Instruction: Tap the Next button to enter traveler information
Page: cart
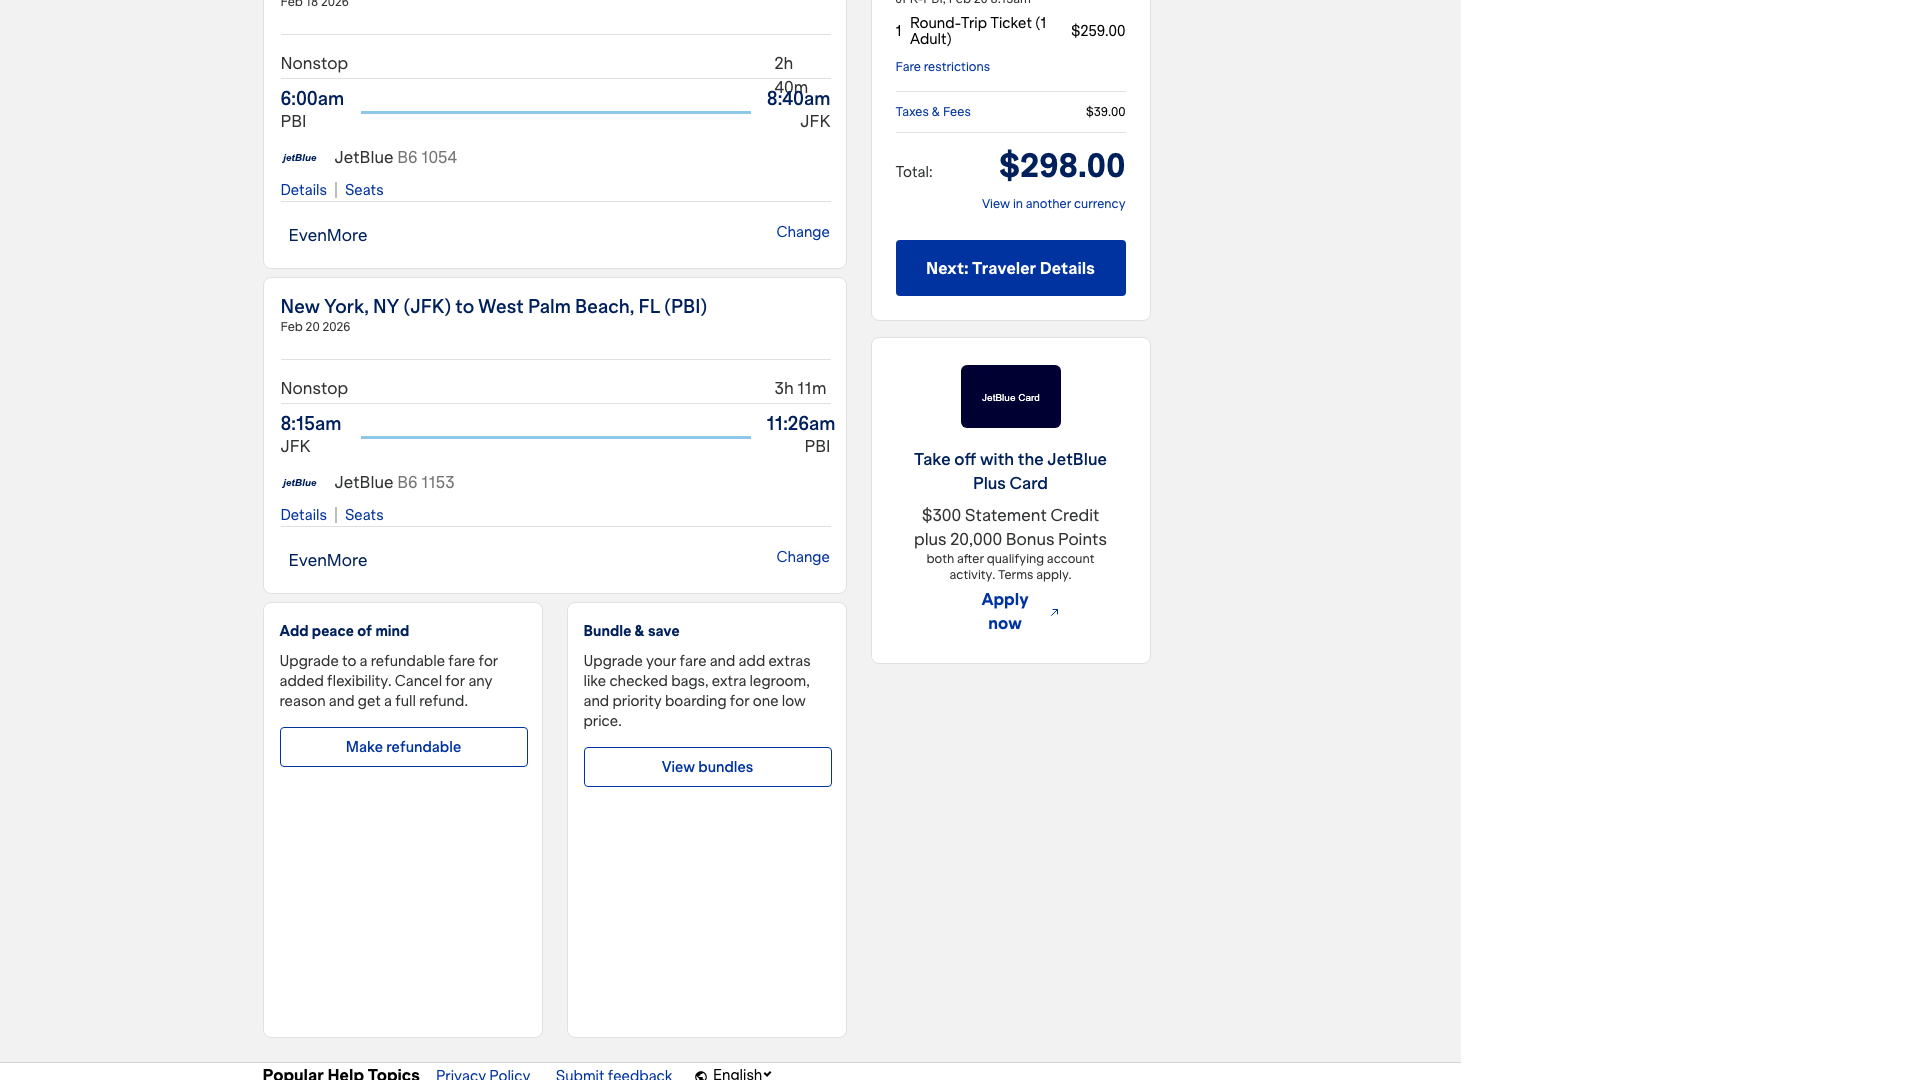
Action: click